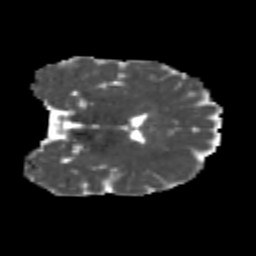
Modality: MD
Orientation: coronal
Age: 21
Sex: female
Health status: healthy
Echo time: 0.074 s